Aerial crown-view tile of a tropical tree (Barro Colorado Island, Panama), acquired 20241112:
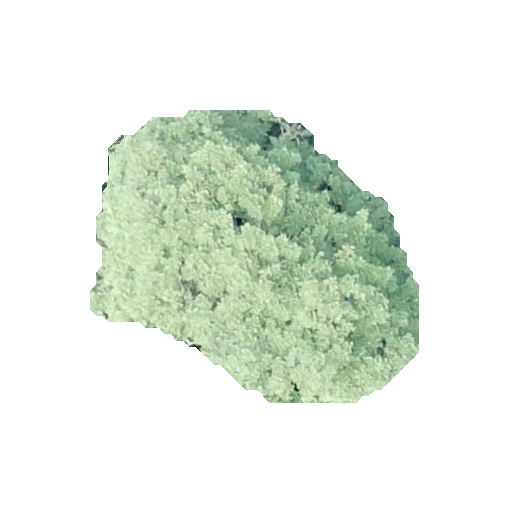
Species: Tabebuia rosea
GBIF accepted scientific name: Tabebuia rosea
Crown area: 109.579 m²